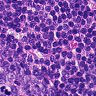
Metastatic tissue present: no